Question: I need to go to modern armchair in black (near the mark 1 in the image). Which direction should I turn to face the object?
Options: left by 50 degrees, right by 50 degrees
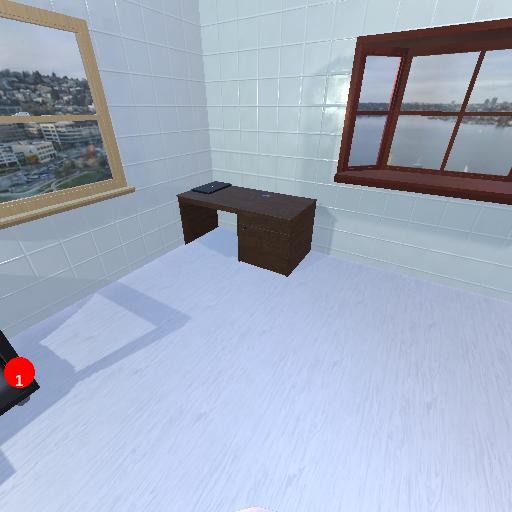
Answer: left by 50 degrees